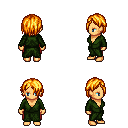
a pixel art fantasy rpg character, female body template, human, tanned skin, green robe, red pants, light blonde bangs hairstyle, four views (front, back, left, right), 2x2 character sprite sheet, small pixel art, hard edges, no anti-aliasing